Question: I am working on a Google Map Application. But from yesterday i am facing a problem. My app is ruining successfully on iPhone 4, 4s but not running on 5, 5S, 5C. i share my error screen shot please check.

Its showing
How can i avoid this error ?
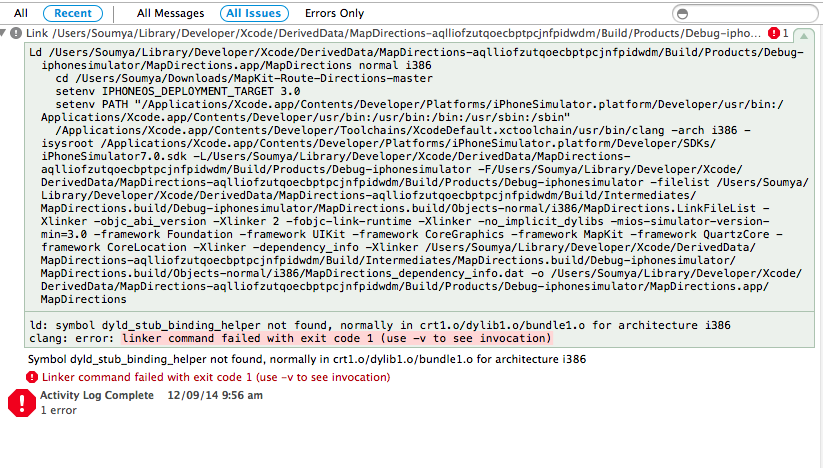
Answer: Simply change your to
See this screenshot.

make it: